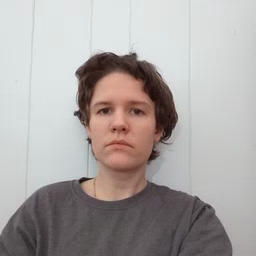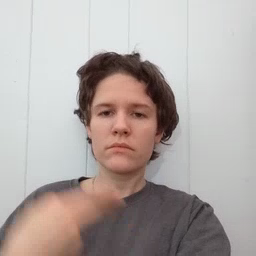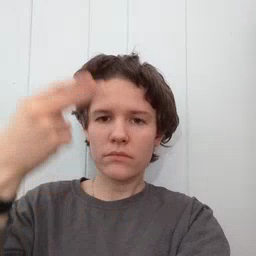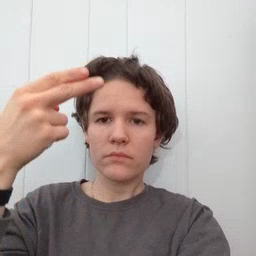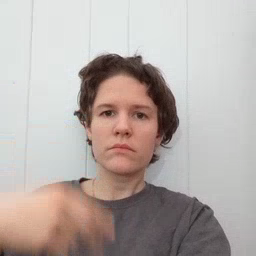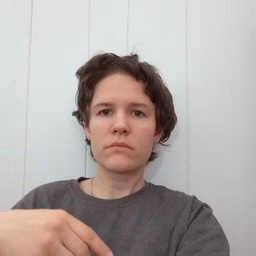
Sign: high